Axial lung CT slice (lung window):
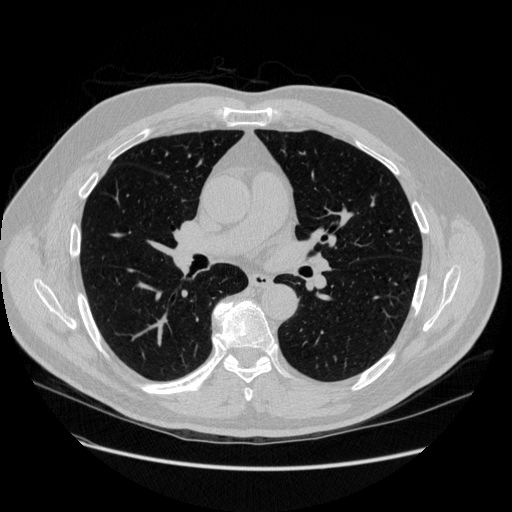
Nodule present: no